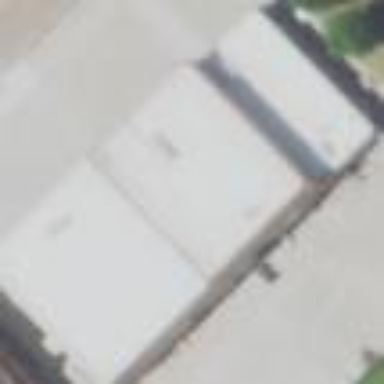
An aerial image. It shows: Hangar building at airport.